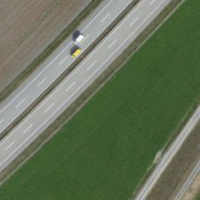
EUNIS habitat code: 57
Species observed at this site:
Linaria vulgaris